Question: Previous '.mat' file reading questions have been looked at, this is a little more specific so please bear with me.
I have a large dataset of files named:
'''
int_f0270.mat
int_f0271.mat
...
'''
These are image matrices that I need to read into MATLAB so that I can perform sequential operations on them. The code I am using is below:
'''
for i = 270:273
filename = strcat('int_f0',int2str(i),'.mat');
load(filename);
end
'''
This works for the first file (e.g. 'int_f0271.mat'), but fails to load any more .mat files into picture.
The only output I get is this:

which is the correct size and can be displayed as an image but I need this for all my data set. Any help would be greatly appreciated.
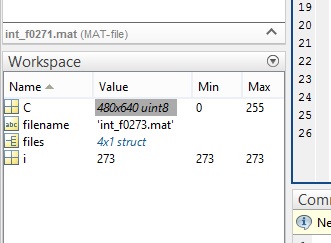
Answer: '''
ImageCell = {};
for i = 270:273
filename = strcat('int_f0',int2str(i),'.mat');
load(filename);
ImageCell{i-269} = C;
clear C
end
'''